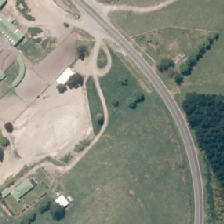
Land cover: urban_build_up